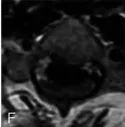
Axial MRI revealed L4/5 disk protrusion and spinal canal stenosis.
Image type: radiology (mri)